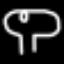
Label: mushroom